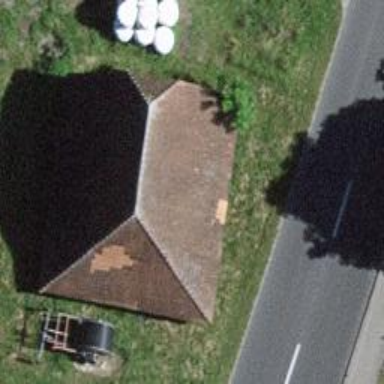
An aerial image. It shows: Barn.